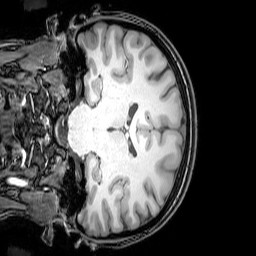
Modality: T1w
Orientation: coronal
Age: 25
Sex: female
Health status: healthy
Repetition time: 0.081 s
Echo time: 0.037 s